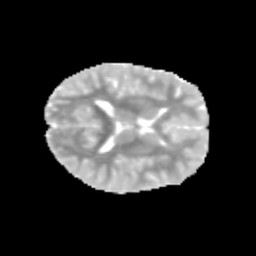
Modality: MD
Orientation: axial
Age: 11
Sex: female
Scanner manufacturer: siemens
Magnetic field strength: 3 T
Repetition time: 3.8 s
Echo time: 0.07 s